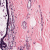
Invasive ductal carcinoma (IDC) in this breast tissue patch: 0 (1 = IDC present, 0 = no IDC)